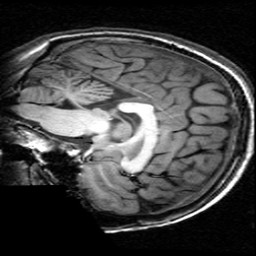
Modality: T1w
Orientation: sagittal
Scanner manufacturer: ge
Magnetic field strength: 3 T
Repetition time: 0.00904 s
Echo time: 0.00184 s